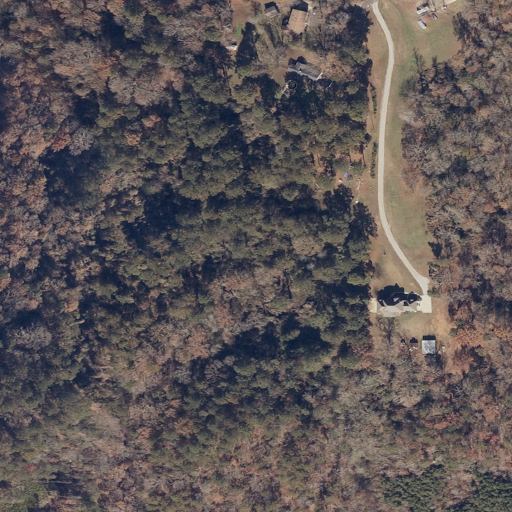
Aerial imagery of ridge(s) in Alabama named Bagley Ridge containing evergreen forest, deciduous forest, mixed forest, shrub, open development, pasture, and grassland